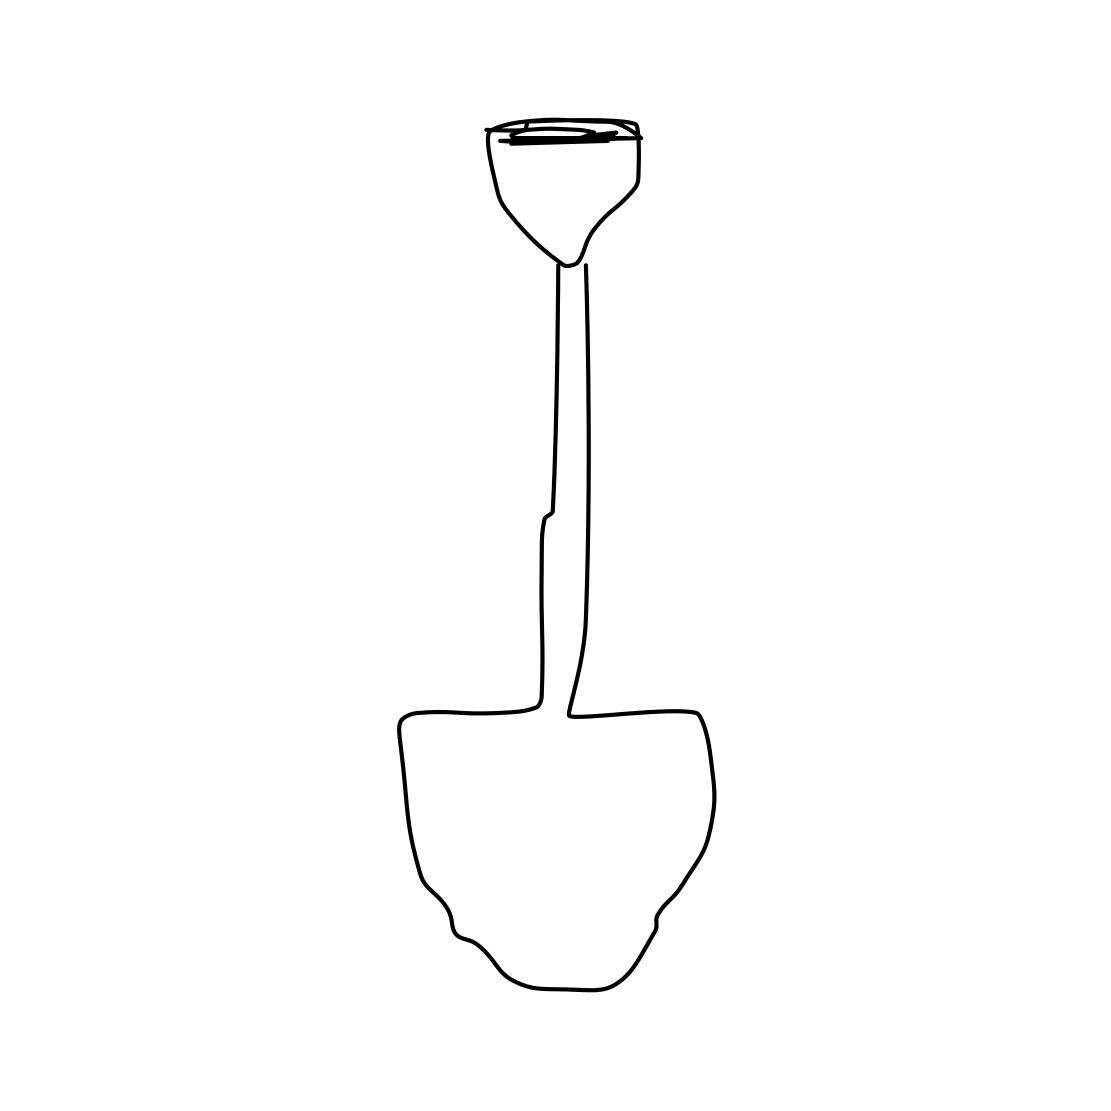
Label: shovel